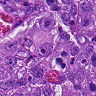
Metastatic tissue present: yes